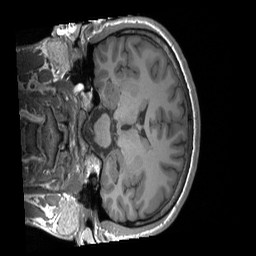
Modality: T1w
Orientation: coronal
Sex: male
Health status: ill
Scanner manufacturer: siemens
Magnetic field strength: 3 T
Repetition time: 1.66 s
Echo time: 0.00254 s